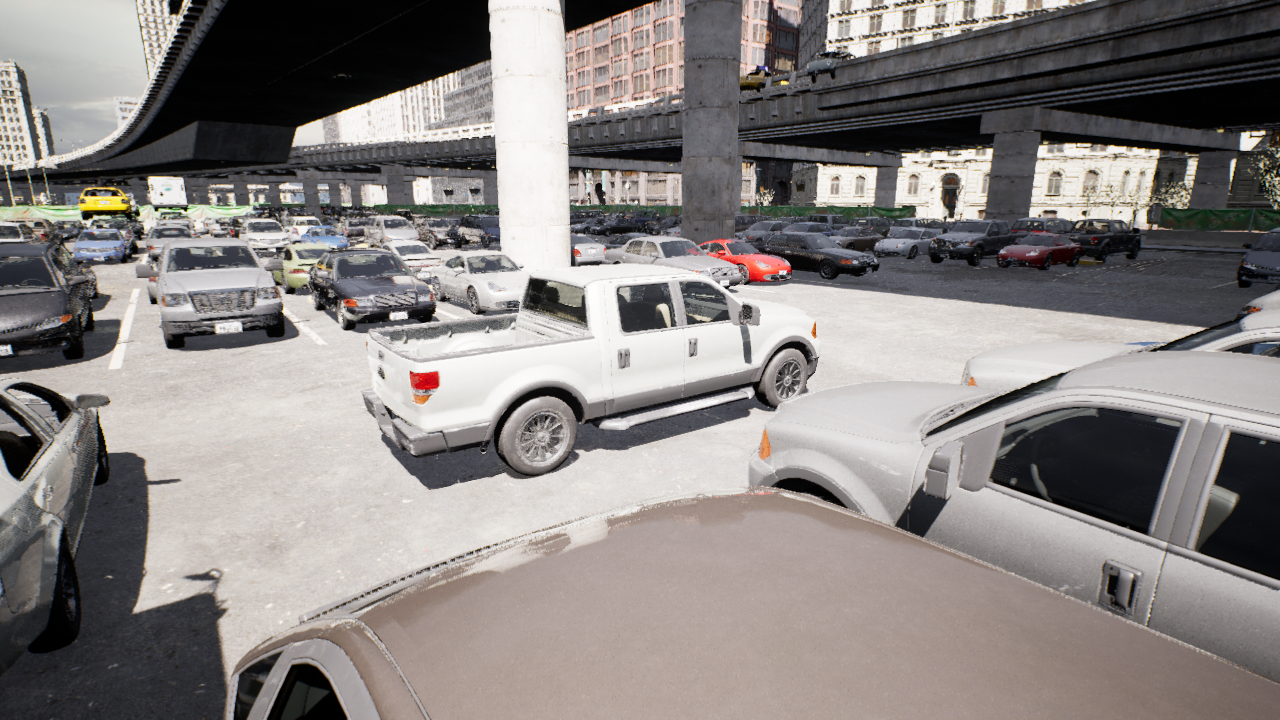
Venue: arterial
Lighting: clear day
Vehicle rig: pickup